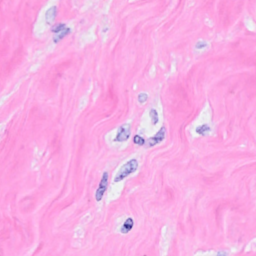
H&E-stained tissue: Breast